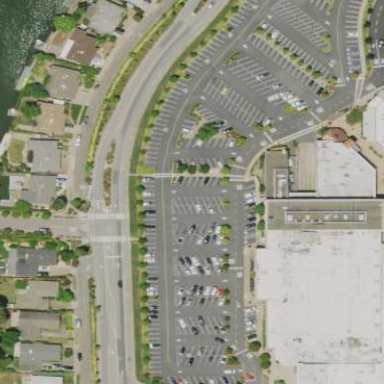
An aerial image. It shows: Pedestrian road with parking lot surfaced with asphalt.